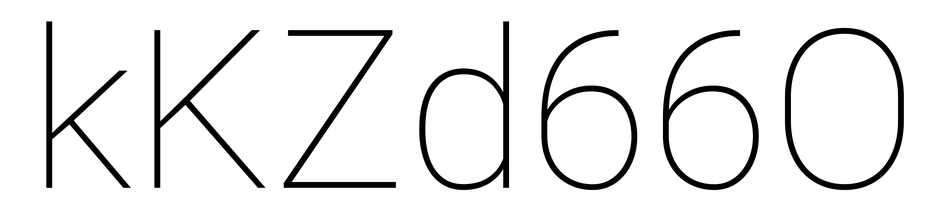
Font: Roboto_Thin